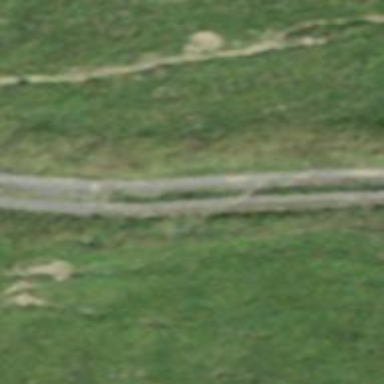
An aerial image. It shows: Track with grade 4 track type.